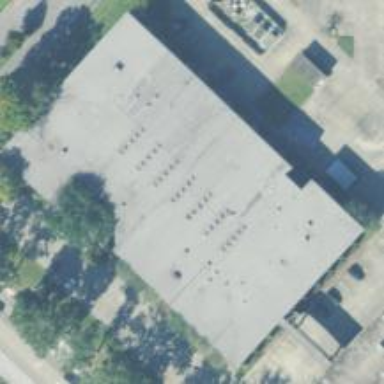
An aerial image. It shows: Commercial building.